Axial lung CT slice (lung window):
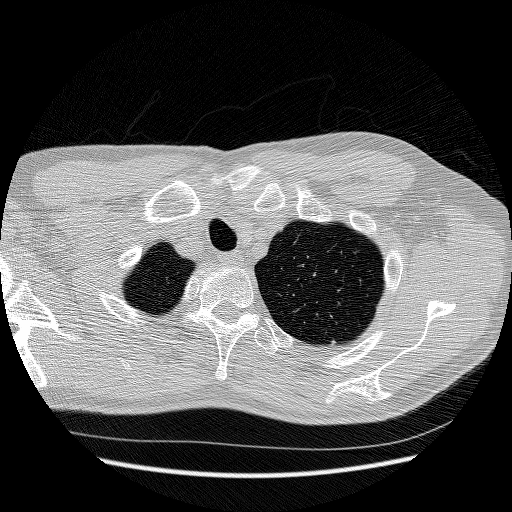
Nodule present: no